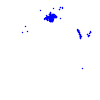
Particle: kaon